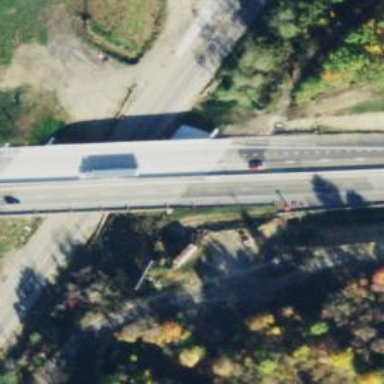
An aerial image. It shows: Bridge over motorway.